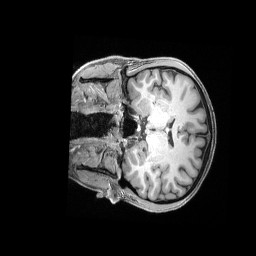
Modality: T1w
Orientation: coronal
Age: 30
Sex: female
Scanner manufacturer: siemens
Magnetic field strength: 3 T
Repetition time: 2.4 s
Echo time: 0.00228 s